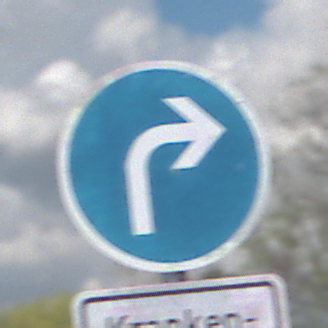
Verkehrszeichen: VorgeschriebeneFahrtrichtungRechts
Zusatzzeichen unten: BesondereFahrzeugeUndTransportgueter4
Umgebung: Outdoor, Nature
Tageszeit: Midday
Wetter: PartlyCloudy
Licht: Natural
Jahreszeit: Autumn
Kontrast: HighContrast